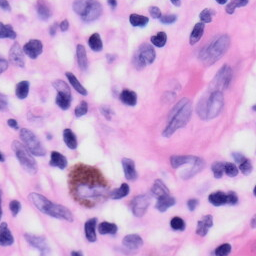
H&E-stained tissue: Skin